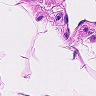
Metastatic tissue present: no